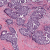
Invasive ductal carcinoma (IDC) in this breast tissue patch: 1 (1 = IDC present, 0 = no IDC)